Field crop: maize
Growth stage: 2
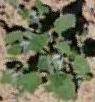
Species: chenopodium